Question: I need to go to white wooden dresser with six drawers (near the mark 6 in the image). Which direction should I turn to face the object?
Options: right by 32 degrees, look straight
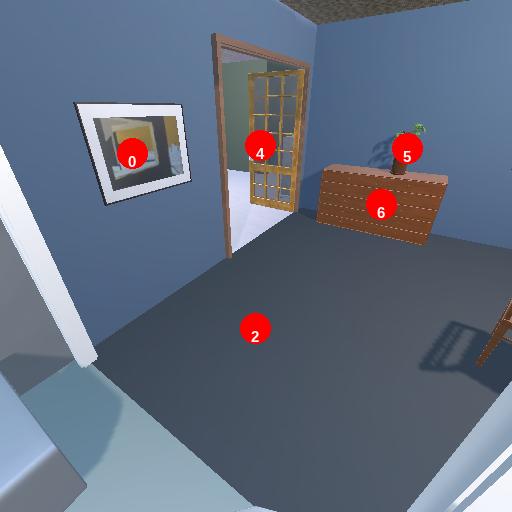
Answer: right by 32 degrees